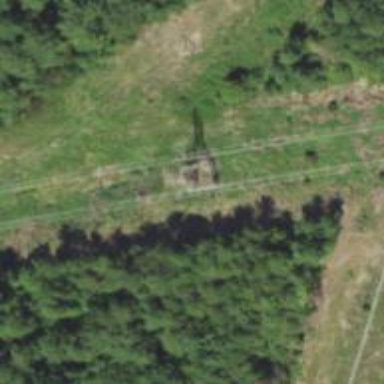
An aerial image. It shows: Lattice structure tower.